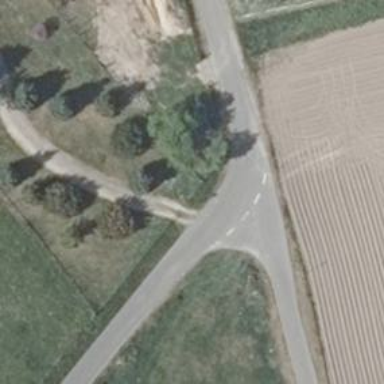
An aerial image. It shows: Service road with asphalt surface. This road also serves as bicycle path.